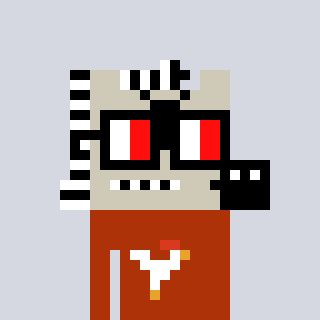
a pixel art character with square glasses with black frames and red eyes, a zebra-shaped head and a hotbrown-colored body on a cool background